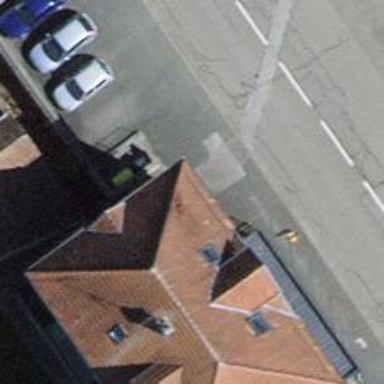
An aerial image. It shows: Post box.